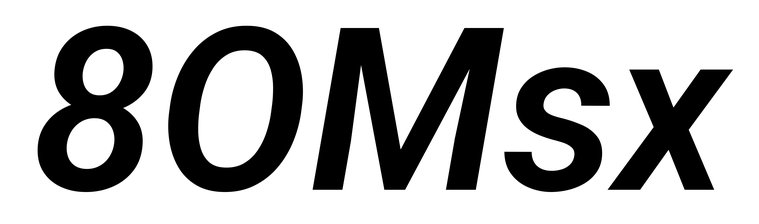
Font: Roboto-Italic_SemiBold_Italic